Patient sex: M
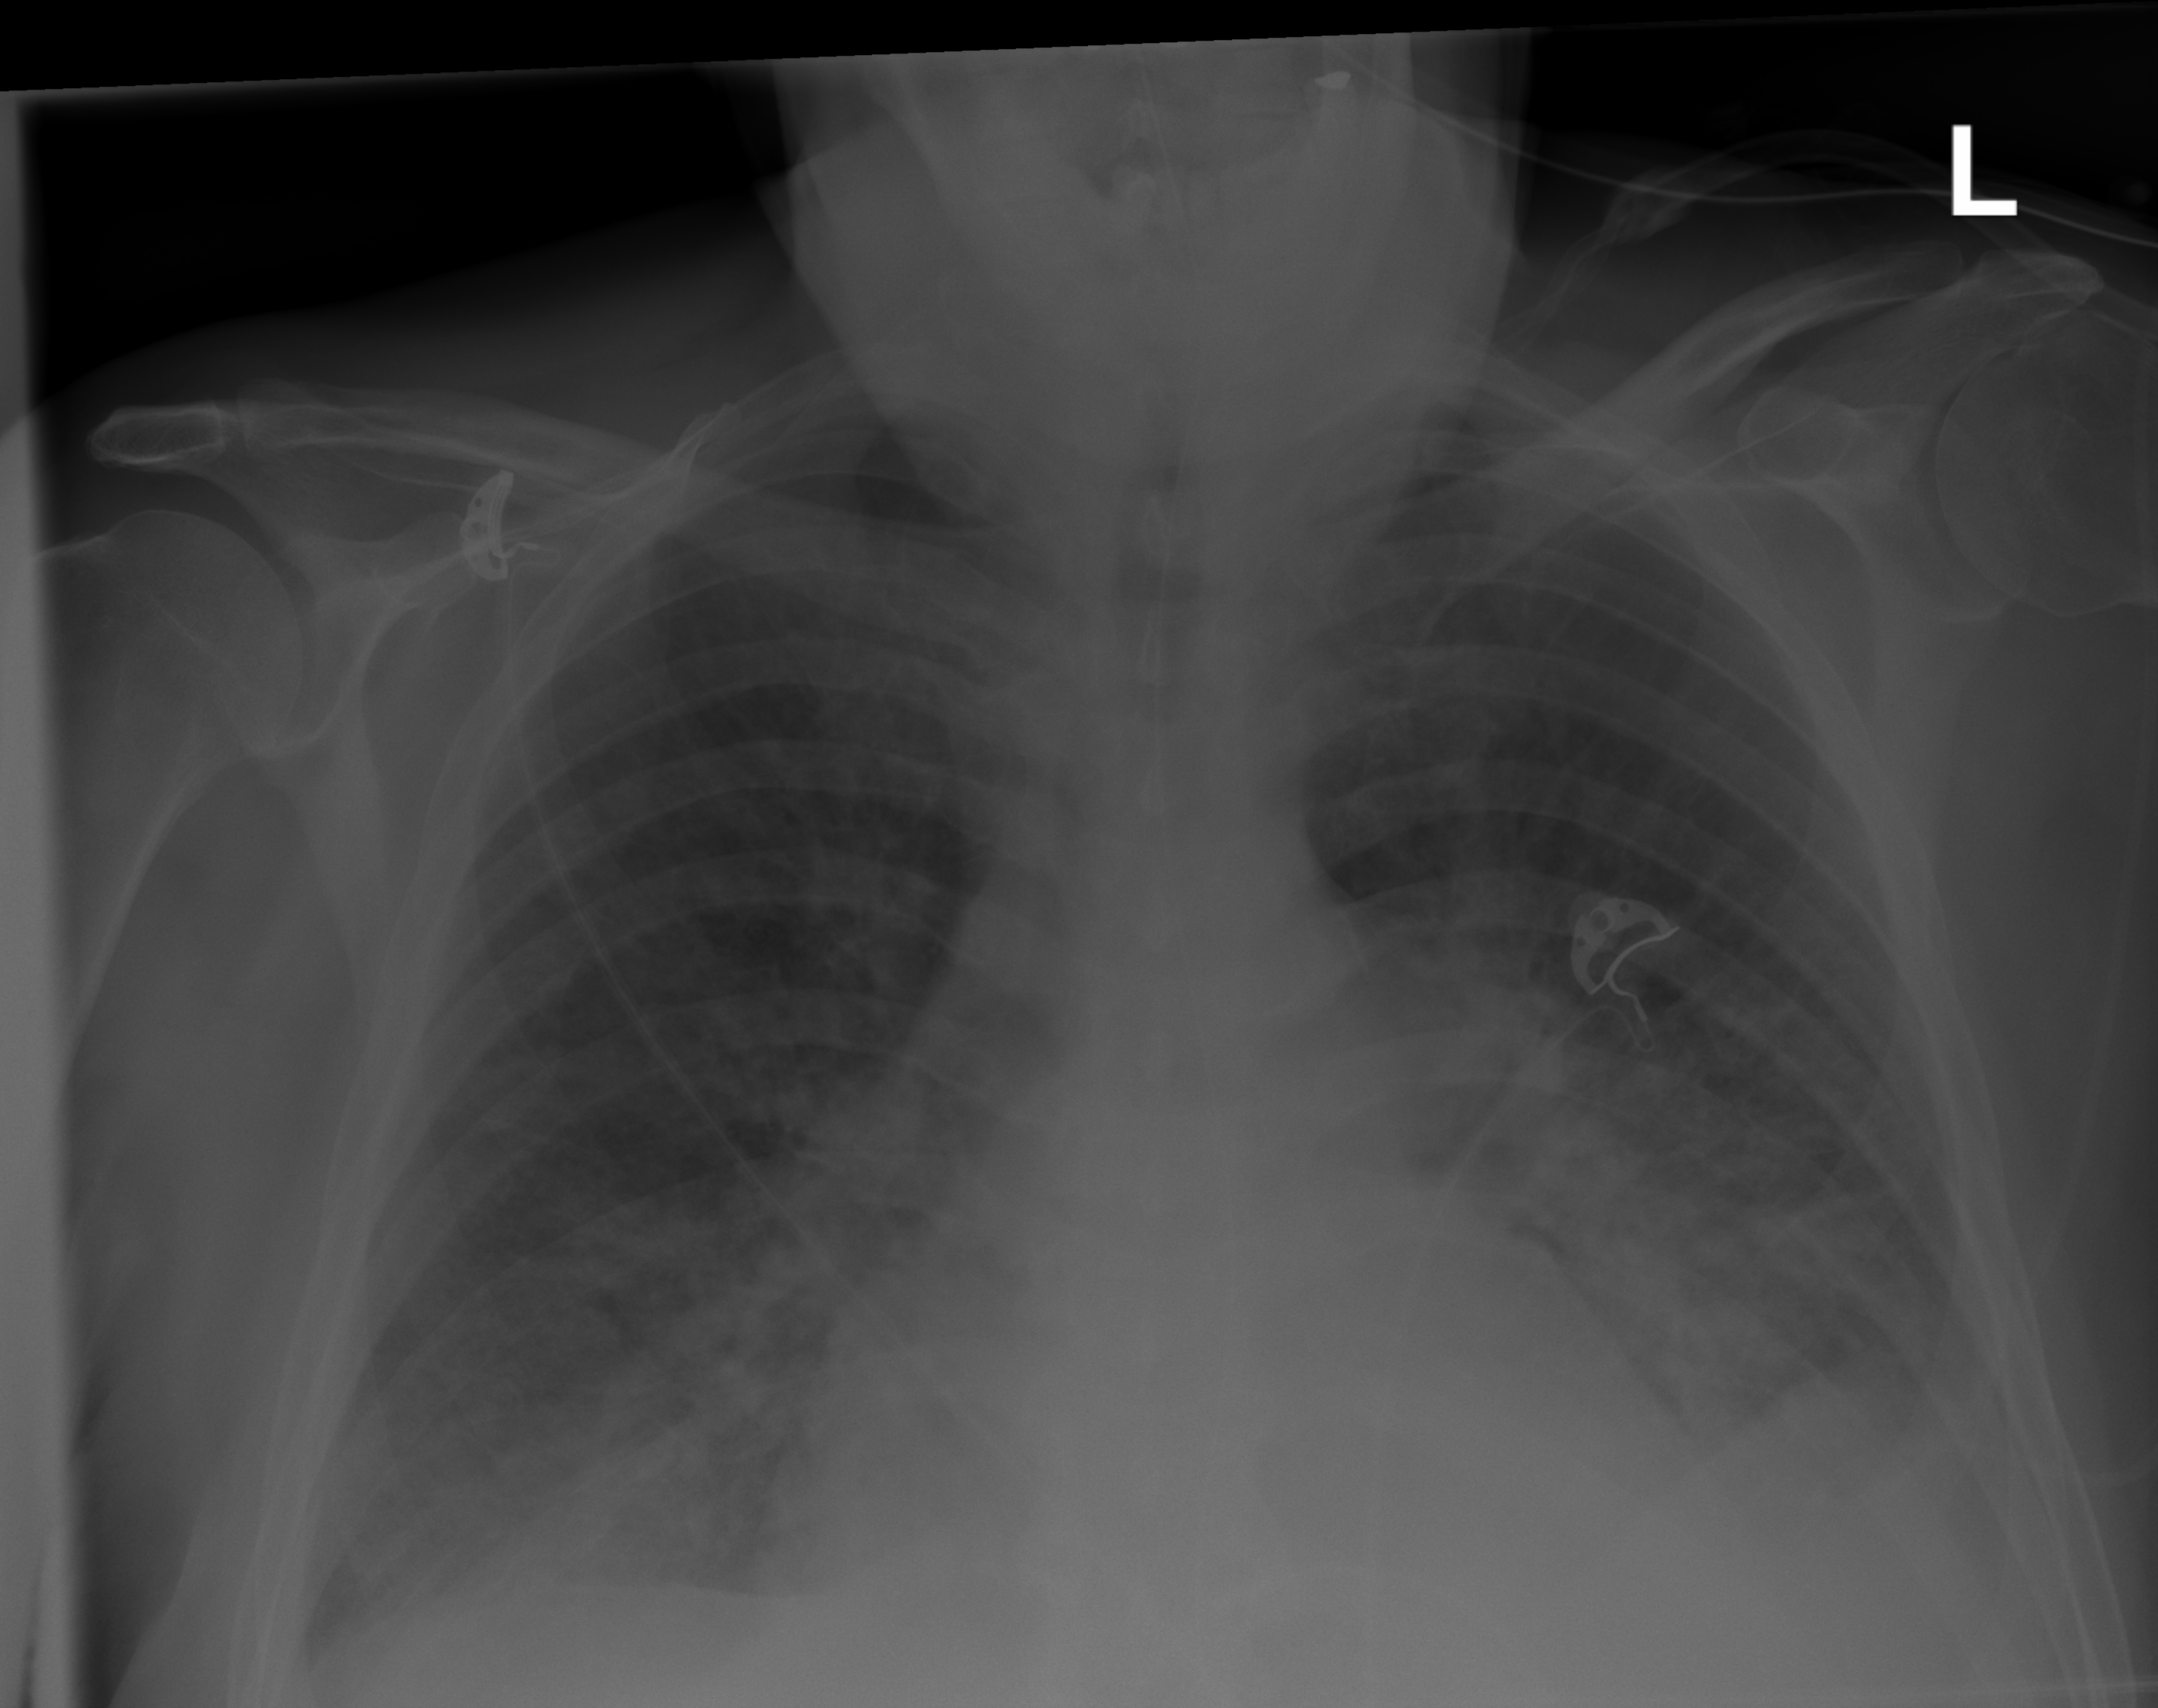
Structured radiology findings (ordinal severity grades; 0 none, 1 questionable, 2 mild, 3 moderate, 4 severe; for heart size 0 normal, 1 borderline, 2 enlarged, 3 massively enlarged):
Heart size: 2
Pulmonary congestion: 2
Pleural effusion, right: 2
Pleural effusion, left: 2
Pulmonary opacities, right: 2
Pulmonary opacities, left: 2
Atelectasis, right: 2
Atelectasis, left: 2